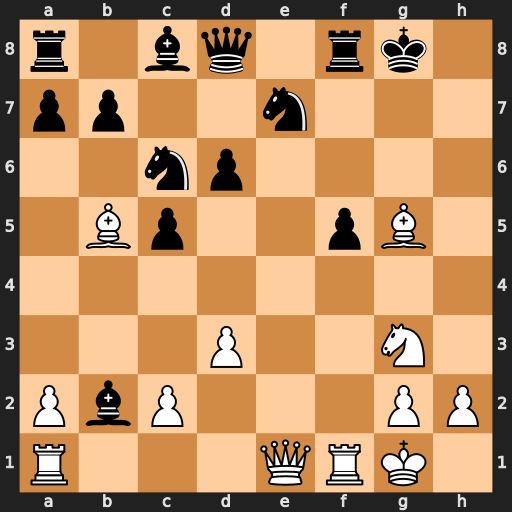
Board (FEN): r1bq1rk1/pp2n3/2np4/1Bp2pB1/8/3P2N1/PbP3PP/R3QRK1
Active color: w
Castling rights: -
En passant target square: -
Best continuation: Bxc6 bxc6 Bxe7